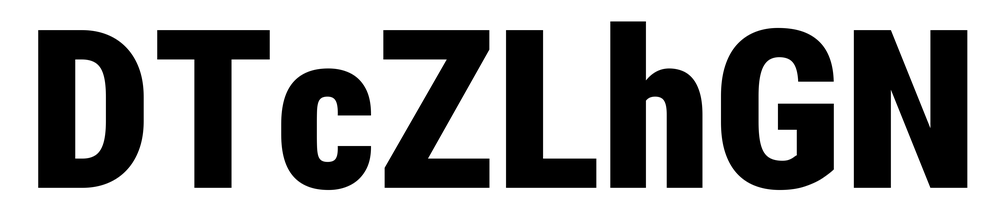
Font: Roboto_Condensed_Black